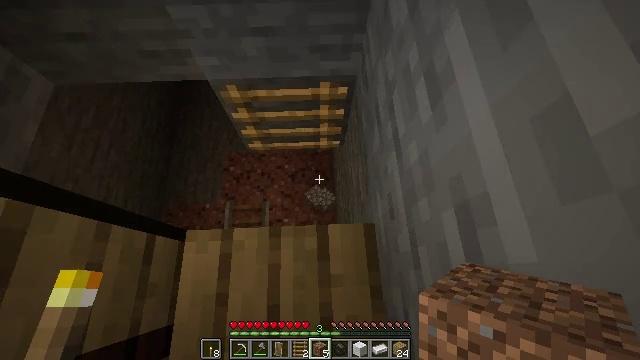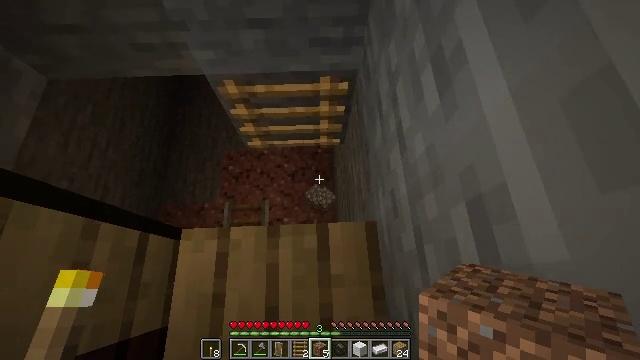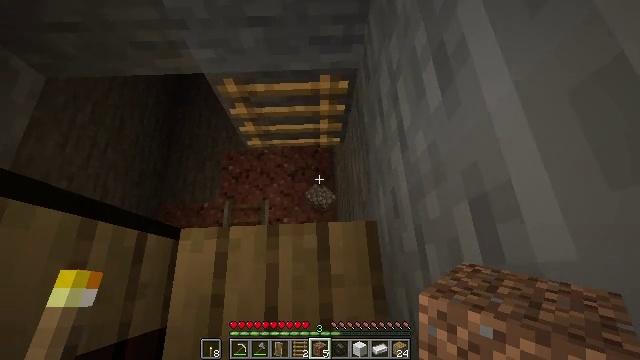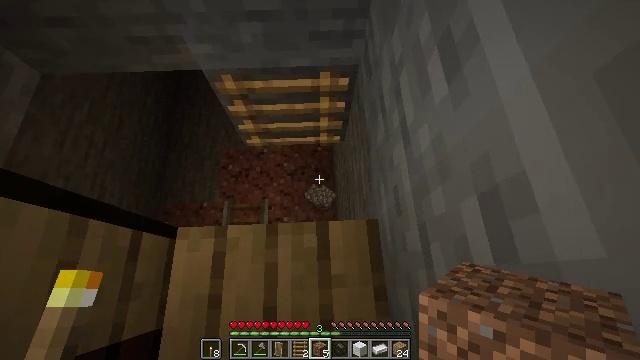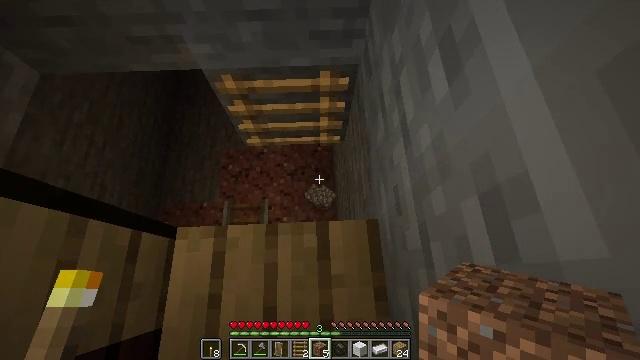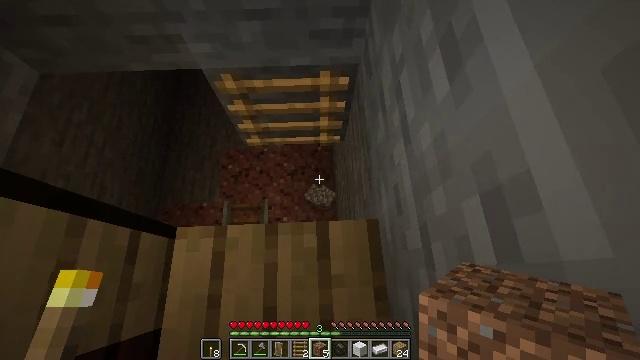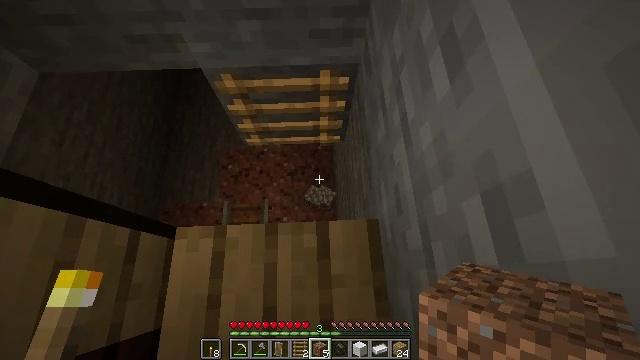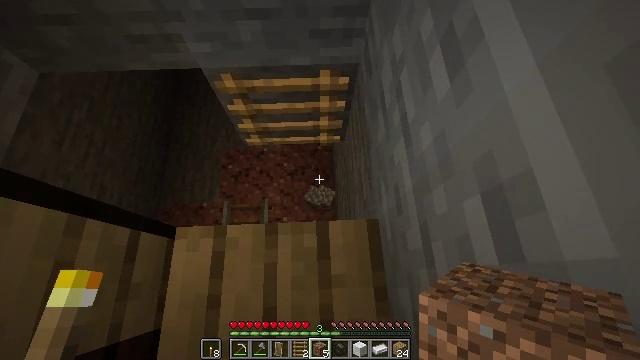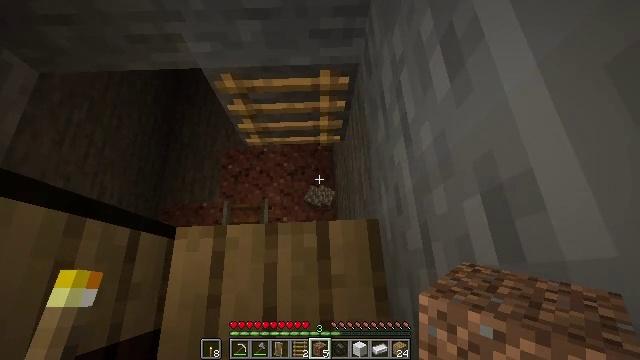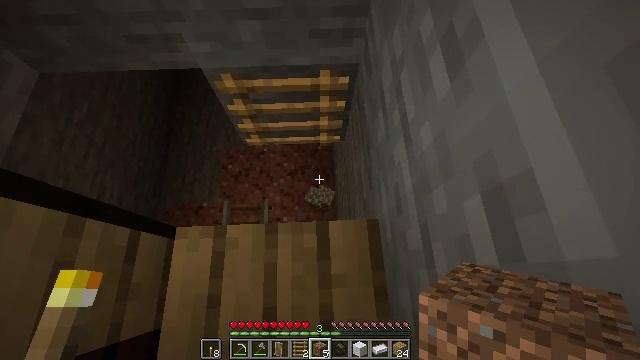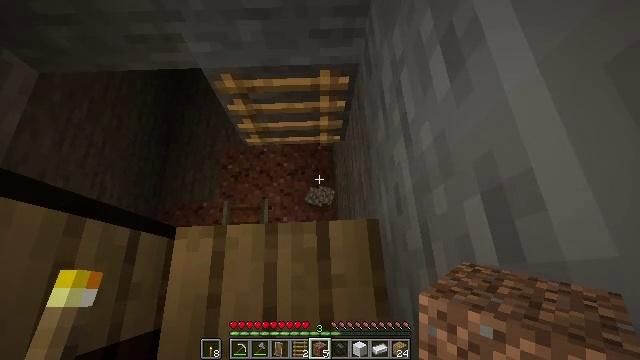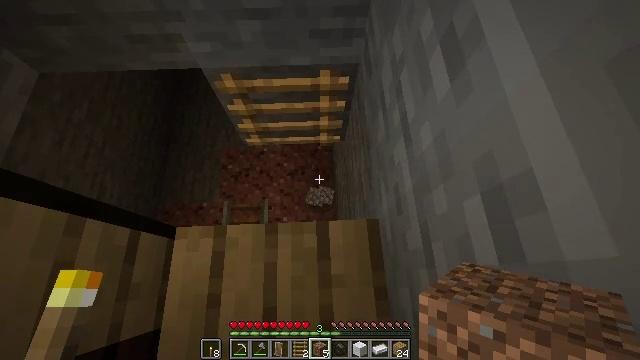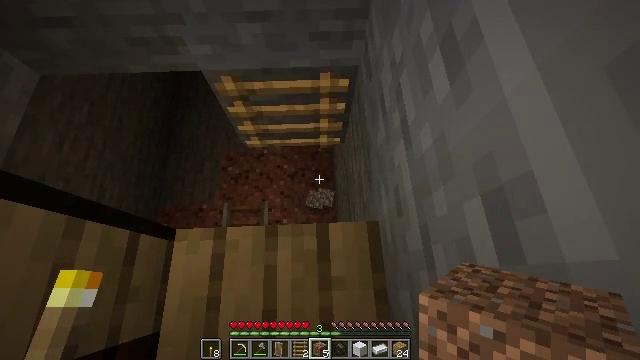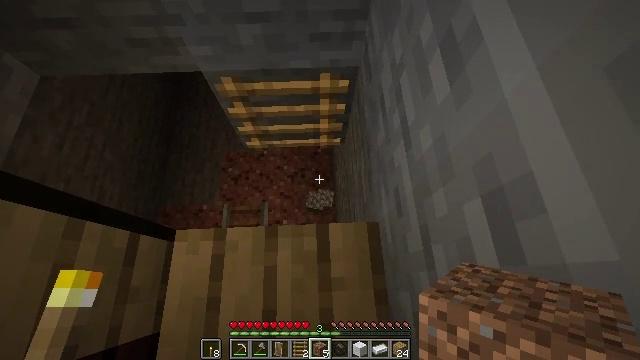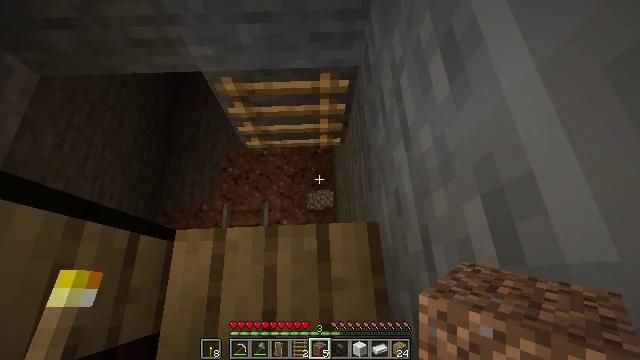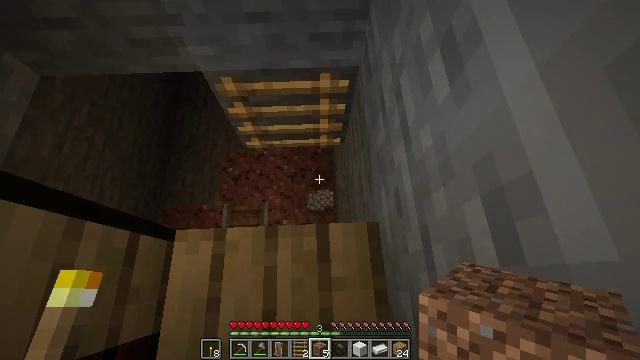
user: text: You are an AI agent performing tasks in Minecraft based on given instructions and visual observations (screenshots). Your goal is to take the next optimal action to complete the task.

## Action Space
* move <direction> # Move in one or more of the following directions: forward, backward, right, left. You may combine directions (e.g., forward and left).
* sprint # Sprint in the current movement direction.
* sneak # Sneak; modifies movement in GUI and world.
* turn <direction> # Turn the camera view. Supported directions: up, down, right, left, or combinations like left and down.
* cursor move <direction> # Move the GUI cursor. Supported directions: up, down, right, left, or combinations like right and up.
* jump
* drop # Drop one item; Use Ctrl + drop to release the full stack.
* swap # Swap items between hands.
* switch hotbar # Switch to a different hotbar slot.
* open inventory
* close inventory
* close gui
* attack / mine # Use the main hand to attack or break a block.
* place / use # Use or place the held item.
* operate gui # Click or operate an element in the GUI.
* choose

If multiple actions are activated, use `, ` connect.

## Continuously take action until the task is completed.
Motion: motion action
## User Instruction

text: Break the ladder to collect it.
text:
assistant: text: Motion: sneak
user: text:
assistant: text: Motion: sneak
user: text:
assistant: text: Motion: sneak
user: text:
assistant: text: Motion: sneak
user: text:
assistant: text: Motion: sneak
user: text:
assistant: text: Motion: sneak
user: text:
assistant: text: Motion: sneak
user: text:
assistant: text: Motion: sneak
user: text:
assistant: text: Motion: sneak
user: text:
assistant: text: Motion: sneak
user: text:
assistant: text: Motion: sneak
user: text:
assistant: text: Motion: sneak
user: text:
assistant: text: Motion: sneak
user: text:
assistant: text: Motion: sneak
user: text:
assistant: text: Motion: sneak
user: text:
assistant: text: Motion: sneak
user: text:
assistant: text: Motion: sneak, use / place
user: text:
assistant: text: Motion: sneak
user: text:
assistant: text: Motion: sneak
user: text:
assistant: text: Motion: sneak
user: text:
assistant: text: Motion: sneak
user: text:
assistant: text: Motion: sneak
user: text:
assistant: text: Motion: sneak, use / place
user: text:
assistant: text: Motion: sneak, use / place
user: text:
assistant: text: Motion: sneak
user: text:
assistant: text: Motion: sneak
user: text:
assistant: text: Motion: sneak, use / place
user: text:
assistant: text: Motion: sneak
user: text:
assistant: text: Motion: sneak
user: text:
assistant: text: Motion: sneak